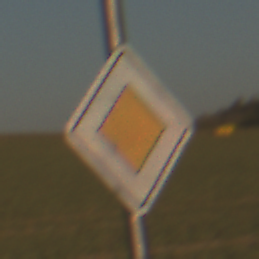
Verkehrszeichen: Vorfahrtsstrasse
Umgebung: Outdoor, Nature
Tageszeit: SunriseSunset
Wetter: PartlyCloudy
Licht: Natural
Jahreszeit: NotSpecified
Kontrast: HighContrast